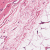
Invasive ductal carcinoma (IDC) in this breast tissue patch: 0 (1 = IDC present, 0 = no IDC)